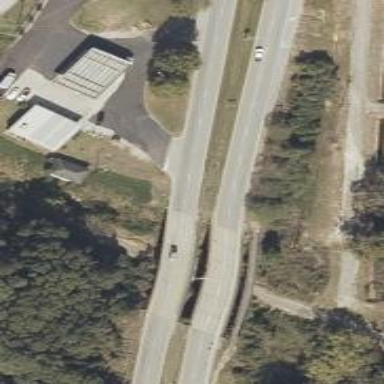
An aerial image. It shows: Trunk highway bridge with dual carriageway.